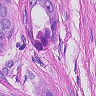
Metastatic tissue present: yes